Field crop: maize
Growth stage: 2
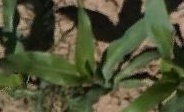
Species: maize